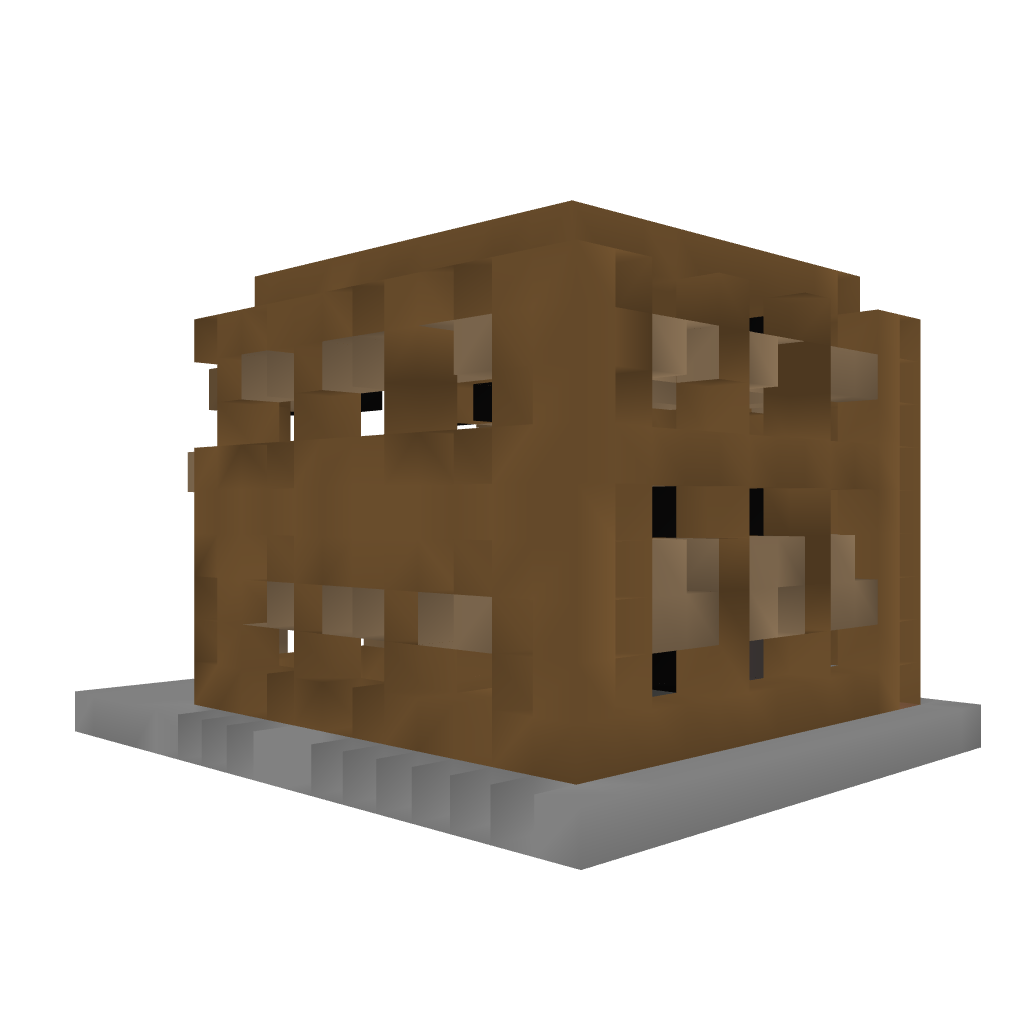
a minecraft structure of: The Hensley Home